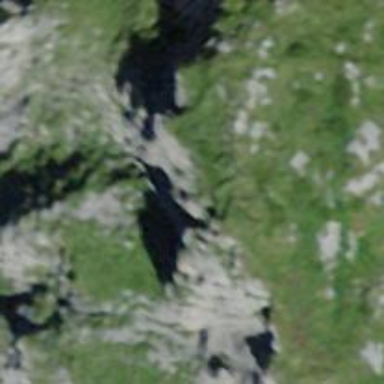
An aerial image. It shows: Cliff in nature.